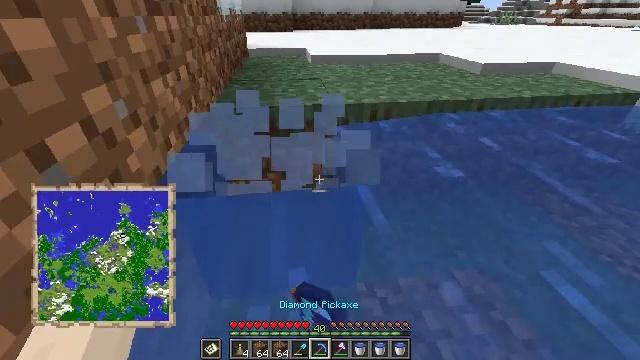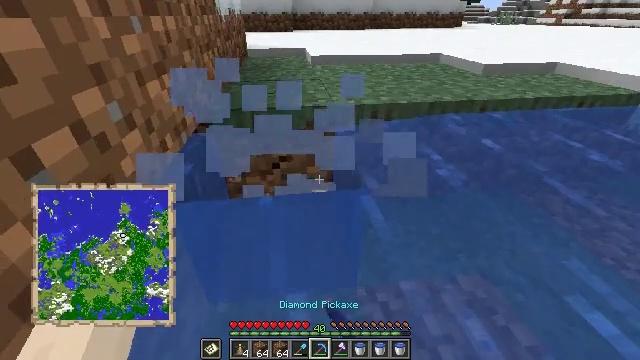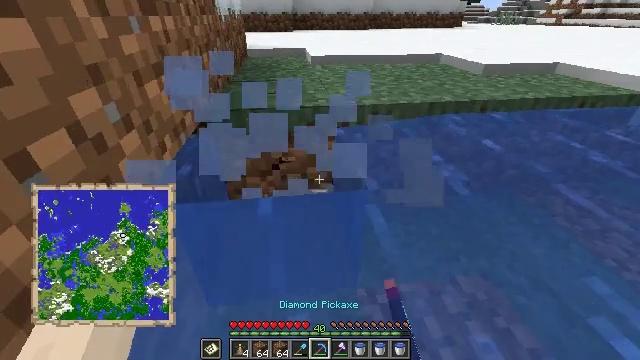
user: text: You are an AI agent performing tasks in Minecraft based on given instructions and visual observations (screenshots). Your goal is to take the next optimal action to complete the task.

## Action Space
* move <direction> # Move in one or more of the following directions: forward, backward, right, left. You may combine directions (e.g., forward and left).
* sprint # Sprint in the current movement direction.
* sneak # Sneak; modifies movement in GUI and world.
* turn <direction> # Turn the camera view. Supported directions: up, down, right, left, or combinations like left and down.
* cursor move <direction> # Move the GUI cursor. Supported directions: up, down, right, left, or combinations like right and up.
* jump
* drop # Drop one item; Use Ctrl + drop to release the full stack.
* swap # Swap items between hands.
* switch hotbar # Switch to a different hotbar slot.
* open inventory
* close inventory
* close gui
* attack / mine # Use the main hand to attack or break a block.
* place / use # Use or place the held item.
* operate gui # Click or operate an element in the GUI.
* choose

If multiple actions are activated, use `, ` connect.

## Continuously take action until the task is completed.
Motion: motion action
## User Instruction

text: Break the ice to collect it.
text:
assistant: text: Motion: move forward, attack / mine
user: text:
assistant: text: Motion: move forward, attack / mine
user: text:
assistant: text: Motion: attack / mine